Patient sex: F
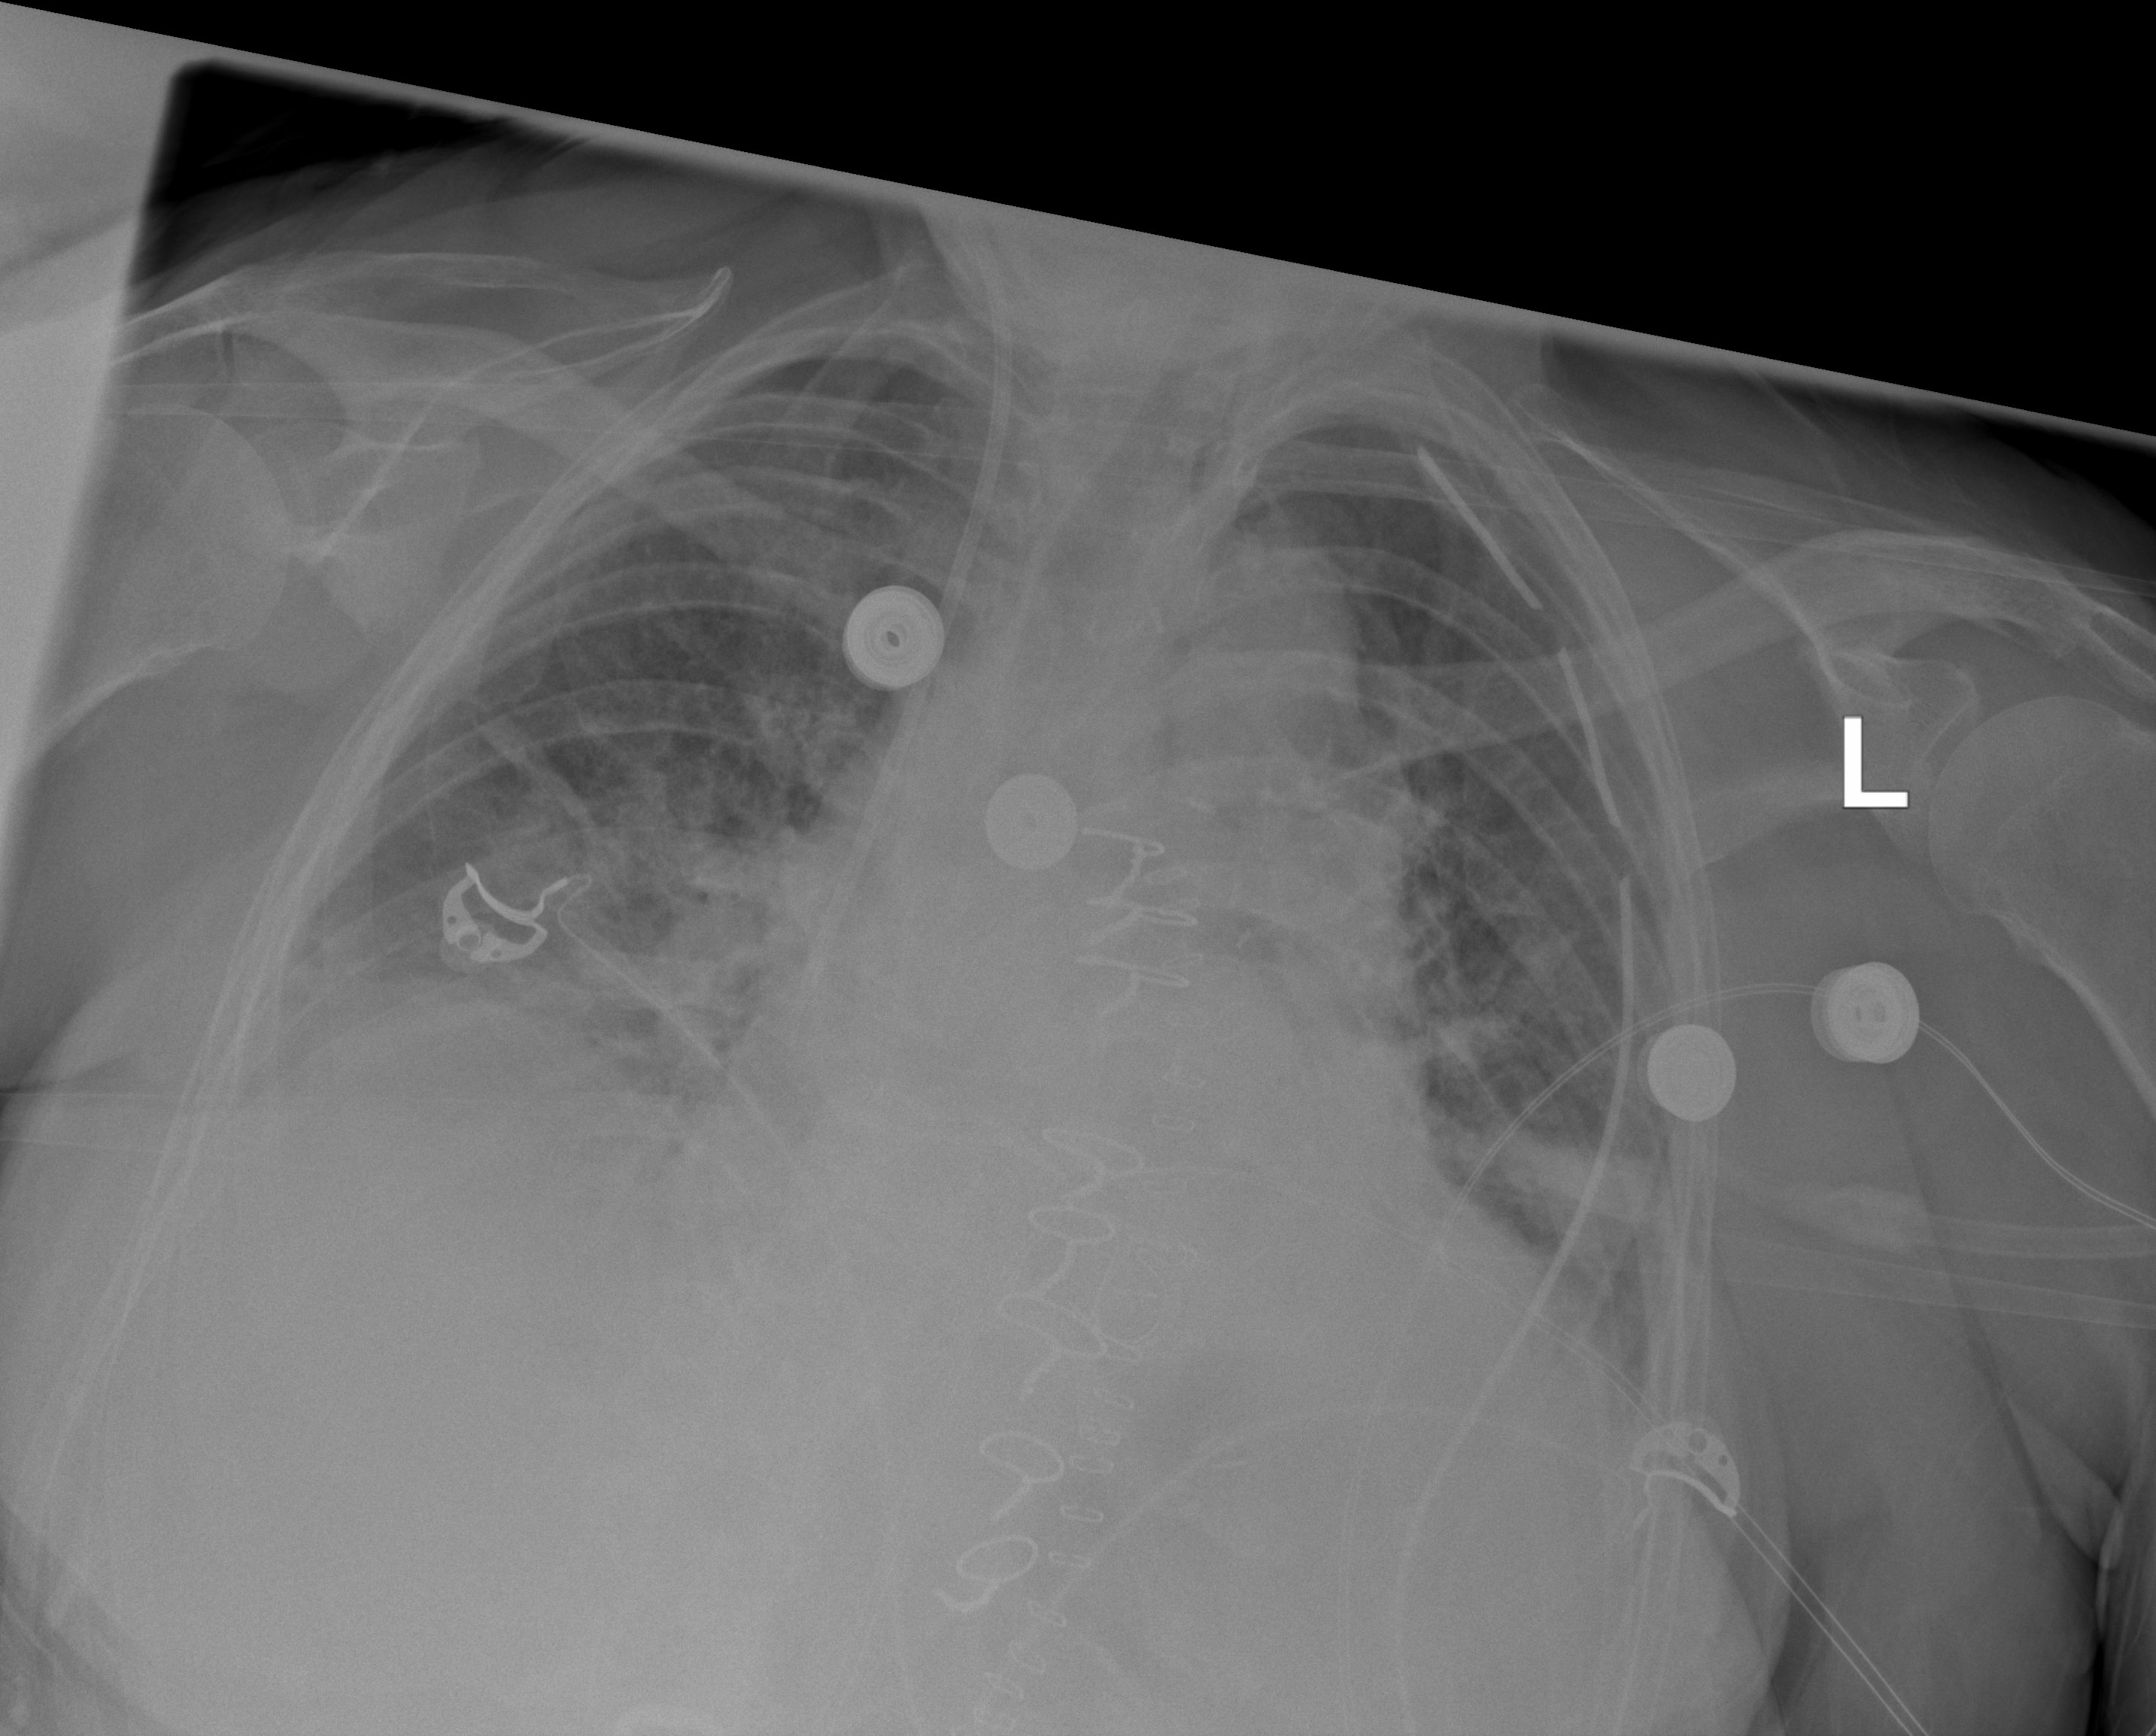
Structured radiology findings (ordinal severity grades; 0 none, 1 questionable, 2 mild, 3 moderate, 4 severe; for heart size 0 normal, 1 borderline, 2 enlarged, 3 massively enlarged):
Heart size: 2
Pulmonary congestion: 2
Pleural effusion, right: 2
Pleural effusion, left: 2
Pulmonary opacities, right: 1
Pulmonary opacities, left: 2
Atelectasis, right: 2
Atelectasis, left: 2